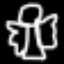
Label: angel